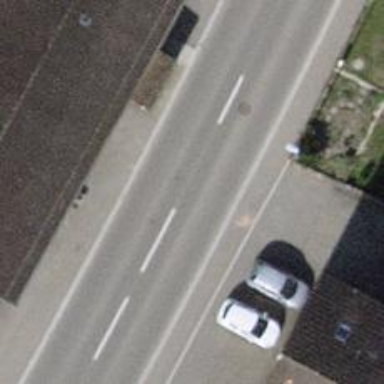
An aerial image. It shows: Asphalt road classified as tertiary.